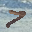
Label: 7